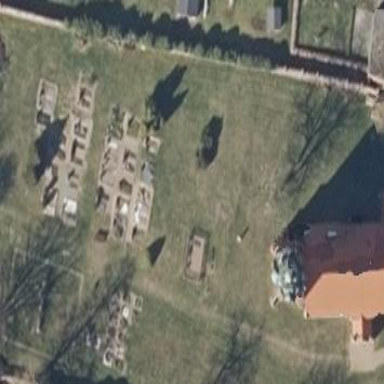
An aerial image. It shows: Cemetery.